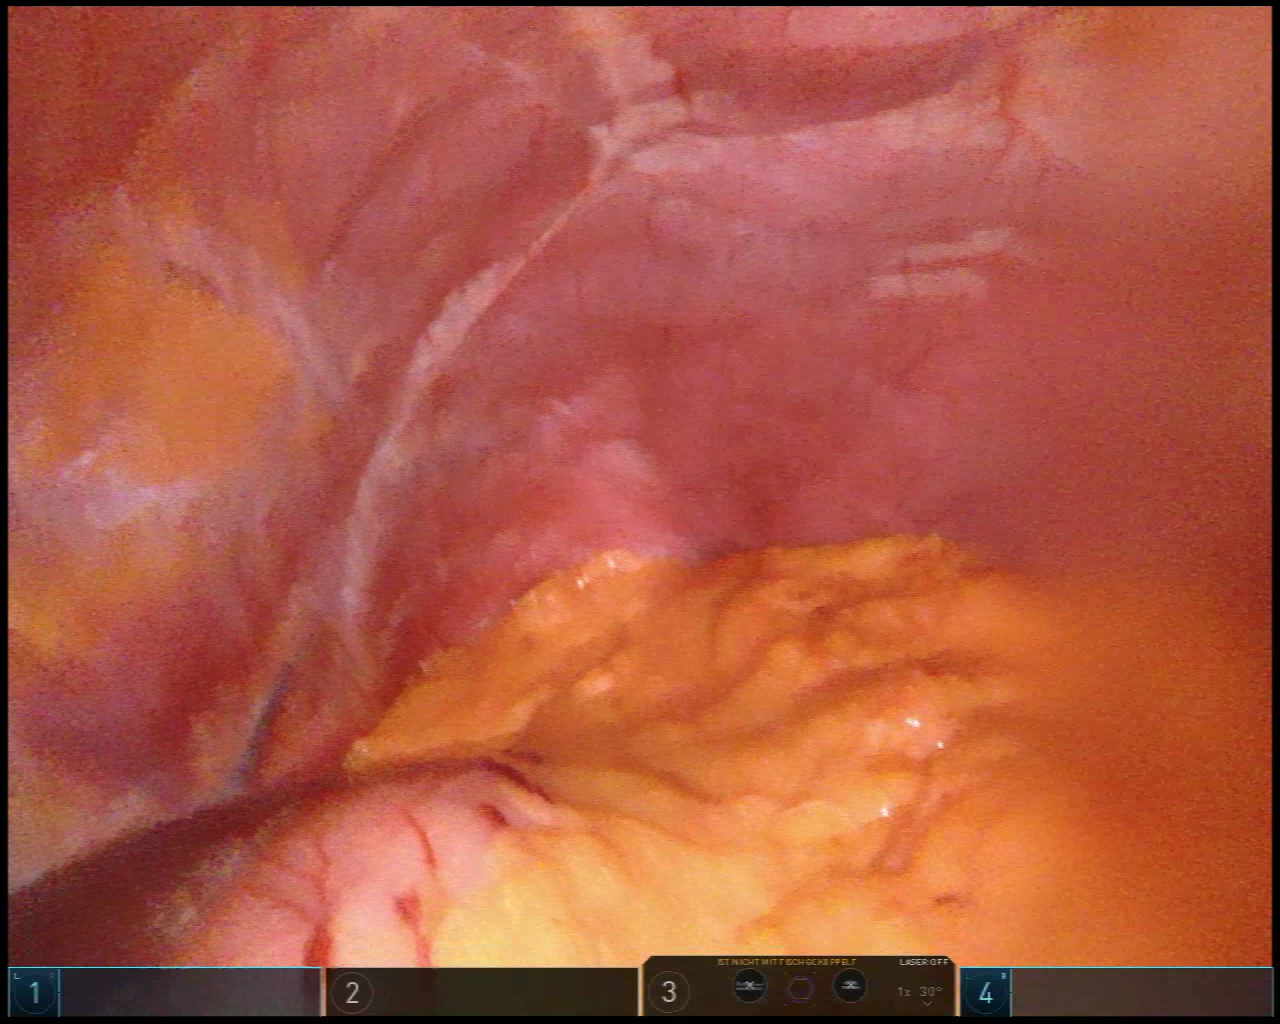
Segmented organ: liver
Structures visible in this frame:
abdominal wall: yes
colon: no
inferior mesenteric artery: no
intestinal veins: no
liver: yes
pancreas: no
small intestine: no
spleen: no
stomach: yes
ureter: no
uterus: no
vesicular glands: no